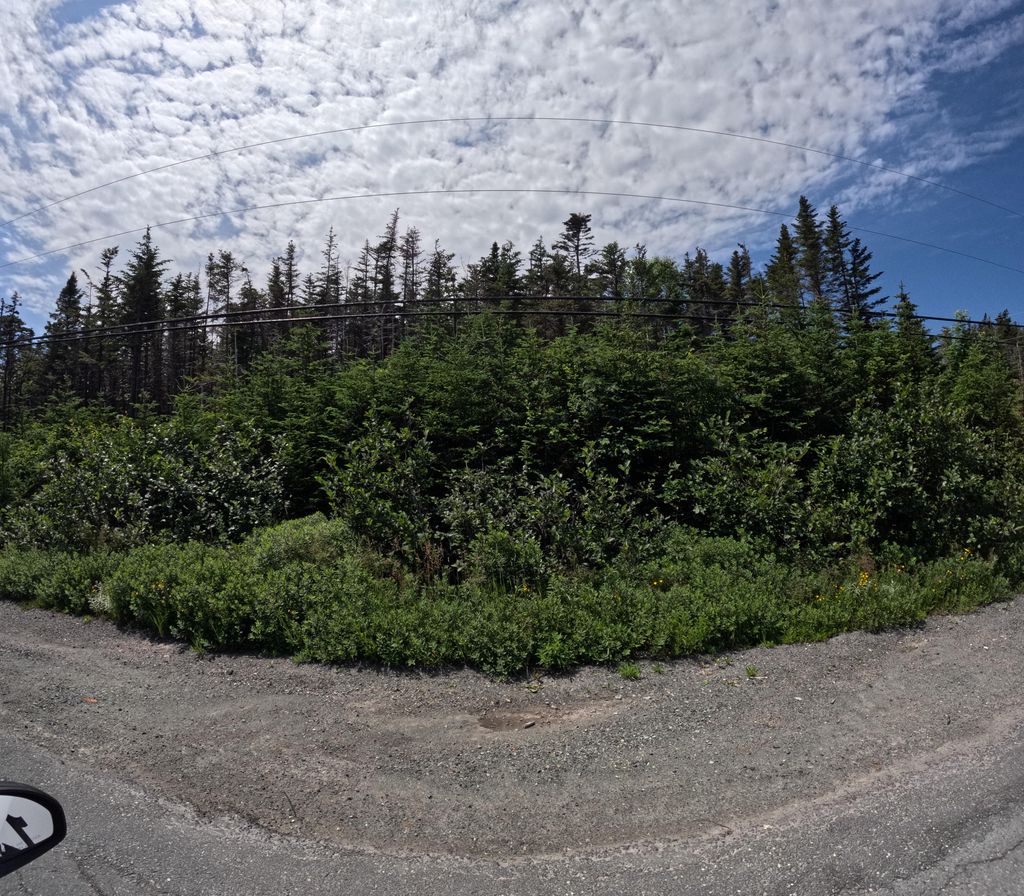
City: st_johns